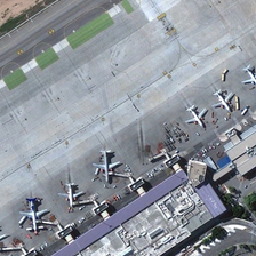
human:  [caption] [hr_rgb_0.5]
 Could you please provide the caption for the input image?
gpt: This is apron, many planes, buildings and roads.

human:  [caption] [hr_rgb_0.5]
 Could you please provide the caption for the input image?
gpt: it is white planes, gray land and road, light brown buildings .

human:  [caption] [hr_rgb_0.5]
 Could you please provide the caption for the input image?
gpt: Seven planes were parked near the airport terminal.

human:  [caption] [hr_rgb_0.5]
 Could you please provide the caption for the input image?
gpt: Seven planes were parked at the airport terminal.

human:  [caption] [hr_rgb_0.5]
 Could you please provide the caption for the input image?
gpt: This is the apron, many planes, buildings and roads.